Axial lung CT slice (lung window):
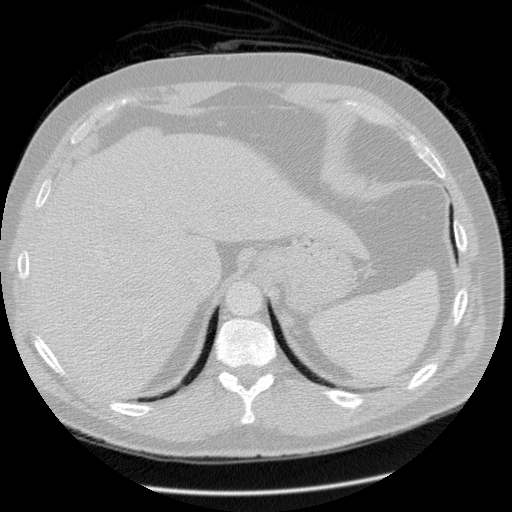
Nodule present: no